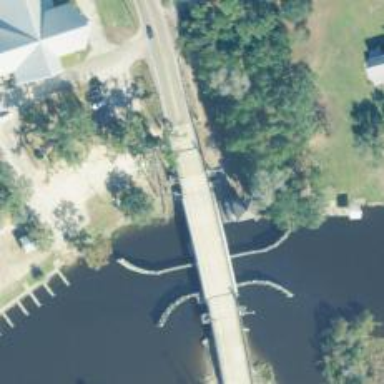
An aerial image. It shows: Secondary road crossing swing movable bridge.